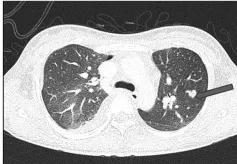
Pneumothorax.
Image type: radiology (ct)